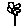
Label: flower